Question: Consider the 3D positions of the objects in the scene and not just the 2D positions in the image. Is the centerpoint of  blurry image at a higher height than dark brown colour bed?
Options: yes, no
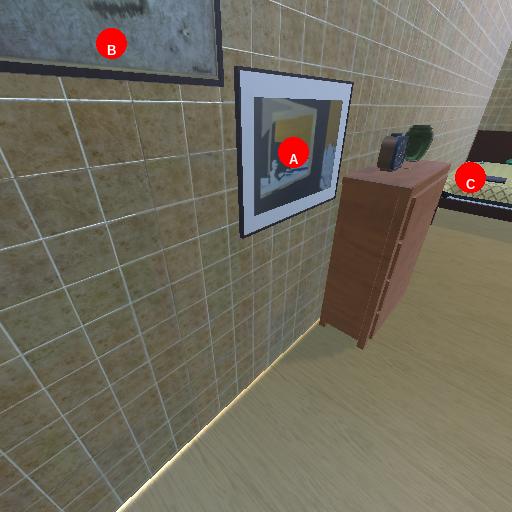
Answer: yes